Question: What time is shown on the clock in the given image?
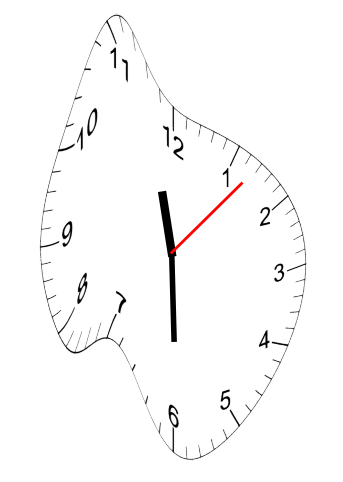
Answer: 11:30:07